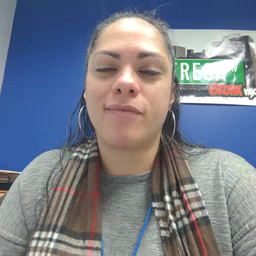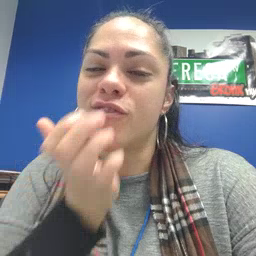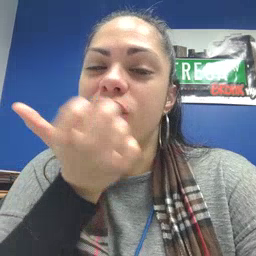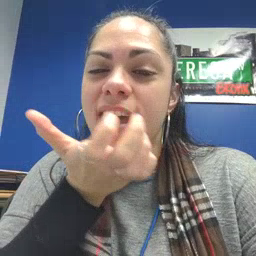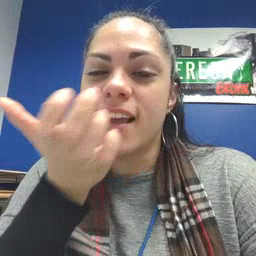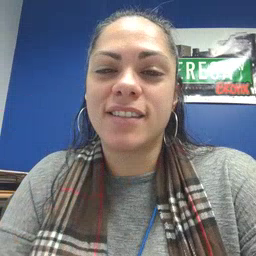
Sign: grass